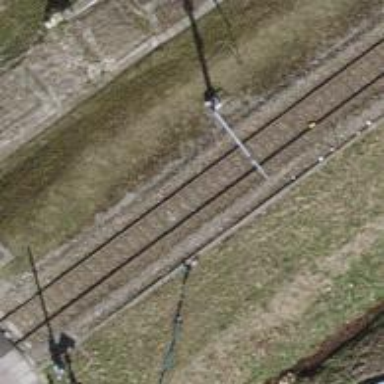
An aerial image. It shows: Catenary mast for power lines.